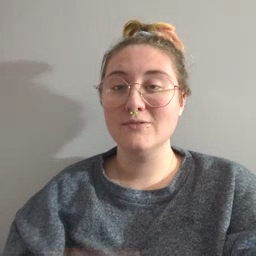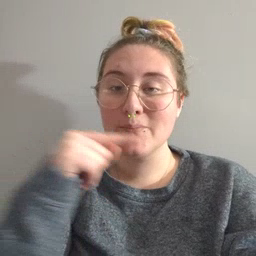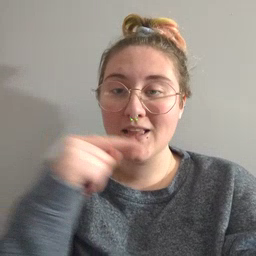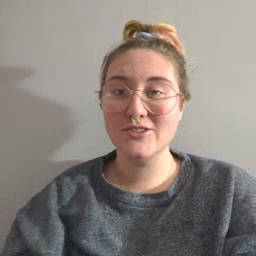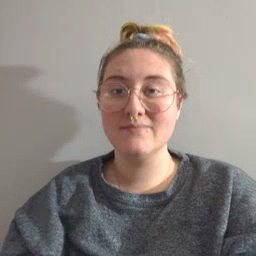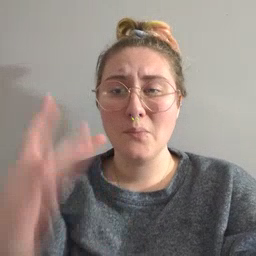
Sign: toothbrush